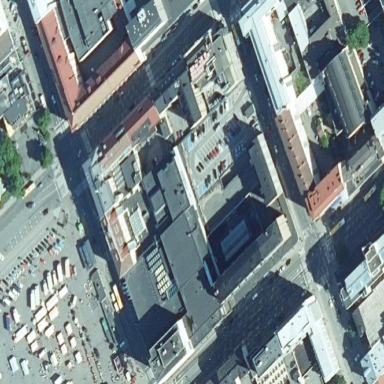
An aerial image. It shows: Supermarket building with department store. The roof has flat shape.